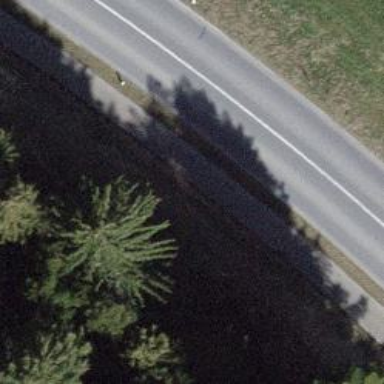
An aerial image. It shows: Asphalt path.